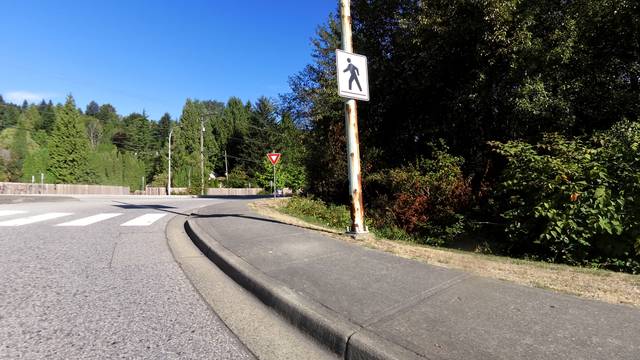
Region: Canada
Coordinates: 49.278, -122.866